Question: I have a large wp7 project, which worked fine on wp7. During several last weeks, i used wp8 device for debugging (project is still for wp7) and it was fine.
Now, i started testing it on wp7 device, and it throws me at the line
'''
System.Windows.Application.LoadComponent(this, new System.Uri("/MyApp;component/App.xaml", System.UriKind.Relative));
'''
this exception
'''
System.Reflection.TargetInvocationException occurred
Message=TargetInvocationException
StackTrace:
at System.Reflection.RuntimeConstructorInfo.InternalInvoke(Object obj, BindingFlags invokeAttr, Binder binder, Object[] parameters, CultureInfo culture, StackCrawlMark& stackMark)
at System.Reflection.ConstructorInfo.Invoke(Object[] parameters)
at MS.Internal.TypeProxy.<>c__DisplayClass30.<GetCreateObjectDelegate>b__2a()
at MS.Internal.TypeProxy.CreateInstance(UInt32 customTypeId)
at MS.Internal.XamlManagedRuntimeRPInvokes.CreateInstance(XamlTypeToken inXamlType, XamlQualifiedObject& newObject)
at MS.Internal.XcpImports.Application_LoadComponentNative(IntPtr pContext, IntPtr pComponent, UInt32 cUriStringLength, String uriString, UInt32 cXamlStrLength, Byte* pXamlStr, UInt32 cAssemblyStrLength, String assemblyStr)
at MS.Internal.XcpImports.Application_LoadComponent(IManagedPeerBase componentAsDO, String resourceLocator, UnmanagedMemoryStream stream, UInt32 numBytesToRead, String assemblyString)
at System.Windows.Application.LoadComponent(Object component, Uri resourceLocator)
at MyApp.App.InitializeComponent()
at MyApp.App..ctor()
at System.Reflection.RuntimeConstructorInfo.InternalInvoke(RuntimeConstructorInfo rtci, BindingFlags invokeAttr, Binder binder, Object parameters, CultureInfo culture, Boolean isBinderDefault, Assembly caller, Boolean verifyAccess, StackCrawlMark& stackMark)
at System.Reflection.RuntimeConstructorInfo.InternalInvoke(Object obj, BindingFlags invokeAttr, Binder binder, Object[] parameters, CultureInfo culture, StackCrawlMark& stackMark)
at System.Reflection.ConstructorInfo.Invoke(Object[] parameters)
at MS.Internal.TypeProxy.<>c__DisplayClass30.<GetCreateObjectDelegate>b__2a()
at MS.Internal.TypeProxy.CreateInstance(UInt32 customTypeId)
at MS.Internal.FrameworkCallbacks.CreateKnownObject(IntPtr nativeRootPeer, UInt32 customTypeId, String initializationString, IntPtr& nativePeer, UInt32 isCreatedByParser)
at MS.Internal.FrameworkCallbacks.CreateUnknownObject(String assemblyName, String typeName, IntPtr nativeRootPeer, String initializationString, UInt32& customTypeId, UInt32& coreTypeId, UInt32& typeFlags, IntPtr& nativePeer)
InnerException: System.MissingMethodException
Message=Could not load type 'System.Func'2' from assembly 'mscorlib, Version=3.7.0.0, Culture=neutral, PublicKeyToken=969DB8053D3322AC'.
'''
I changed tons of things, so i have no idea where to look.
Any suggestions of what can be a reason? And what is 'System.Func'2'?
EDIT: Just to clarify it once again: project was always targeted wp7. And it currently is:
EDIT2: Output is:
'''
'TaskHost.exe' (Managed): Loaded 'System.Device.dll'
'TaskHost.exe' (Managed): Loaded 'Cimbalino.Phone.Toolkit.Background.dll'
'TaskHost.exe' (Managed): Loaded 'Cimbalino.Phone.Toolkit.dll'
'TaskHost.exe' (Managed): Loaded 'GalaSoft.MvvmLight.Extras.WP71.dll'
'TaskHost.exe' (Managed): Loaded 'System.Runtime.Serialization.dll'
'''
Maybe it can help? Is there something wrong with Serialization.dll on wp7?
EDIT3: My system config: Windows 8.1 Pro, MSVS Pro 2012 Update 4.
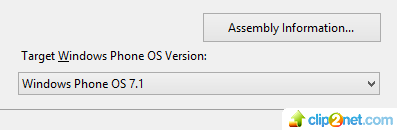
Answer: Ok, i've managed to solve the issue. The problem is with Newtonsoft.Json library, current version (6.0.3) is claimed to be compatible with wp7, but on practice it is not.

Solution: just roll back to 5.0.8:
'Install-Package Newtonsoft.Json -Version 5.0.8'